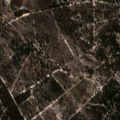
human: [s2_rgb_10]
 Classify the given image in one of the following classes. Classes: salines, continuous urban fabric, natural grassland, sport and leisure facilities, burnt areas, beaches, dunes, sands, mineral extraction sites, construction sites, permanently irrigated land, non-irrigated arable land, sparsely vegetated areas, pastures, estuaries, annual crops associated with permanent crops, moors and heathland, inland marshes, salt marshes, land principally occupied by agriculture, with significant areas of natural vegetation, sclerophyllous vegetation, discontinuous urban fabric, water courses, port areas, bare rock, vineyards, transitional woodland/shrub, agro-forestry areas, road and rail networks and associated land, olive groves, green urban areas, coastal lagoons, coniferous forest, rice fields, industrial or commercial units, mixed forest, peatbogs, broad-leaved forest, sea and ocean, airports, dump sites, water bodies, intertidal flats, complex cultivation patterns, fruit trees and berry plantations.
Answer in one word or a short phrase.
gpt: permanently irrigated land, broad-leaved forest, coniferous forest, mixed forest, transitional woodland/shrub